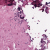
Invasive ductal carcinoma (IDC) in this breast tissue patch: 0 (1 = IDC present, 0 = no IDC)